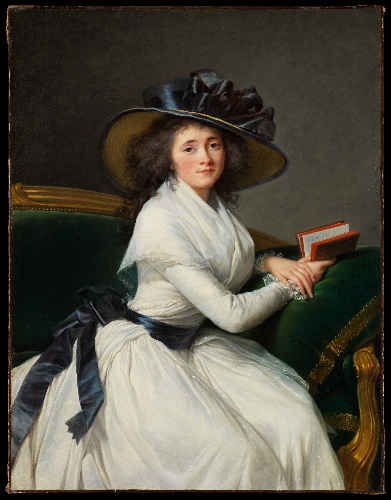
Title: Comtesse de la Châtre (Marie Charlotte Louise Perrette Aglaé Bontemps, 1762–1848)
Artist: Elisabeth Louise Vigée Le Brun
Artist bio: French, Paris 1755–1842 Paris
Date: 1789
Object type: Painting
Classification: Paintings
Medium: Oil on canvas
Dimensions: 45 x 34 1/2 in. (114.3 x 87.6 cm)
Department: European Paintings
Credit line: Gift of Jessie Woolworth Donahue, 1954
Accession year: 1954
Repository: Metropolitan Museum of Art, New York, NY
Tags: Portraits|Women